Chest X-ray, PA view. Patient: 57 years old, sex M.
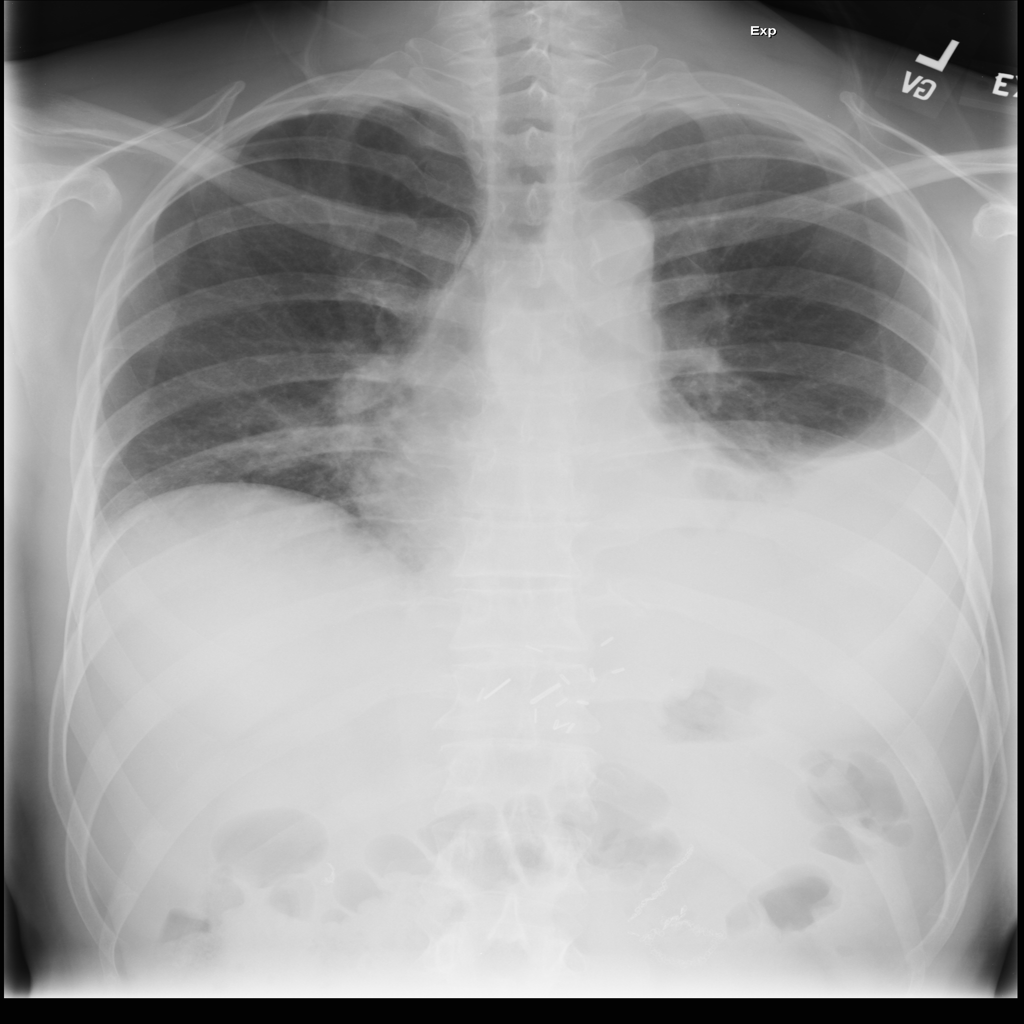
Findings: No Finding